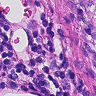
Metastatic tissue present: no